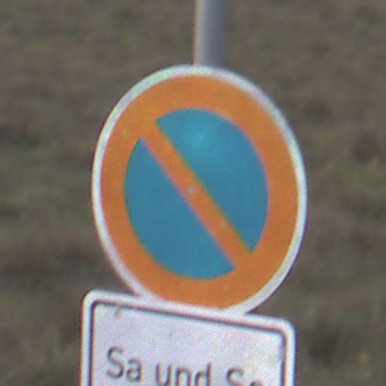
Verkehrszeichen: EingeschraenktesHalteverbot
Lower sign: ZeitangabenMitBeschraenkungAufWochentage8
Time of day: SunriseSunset
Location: Outdoor (Nature)
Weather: Overcast
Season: NotSpecified
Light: Natural